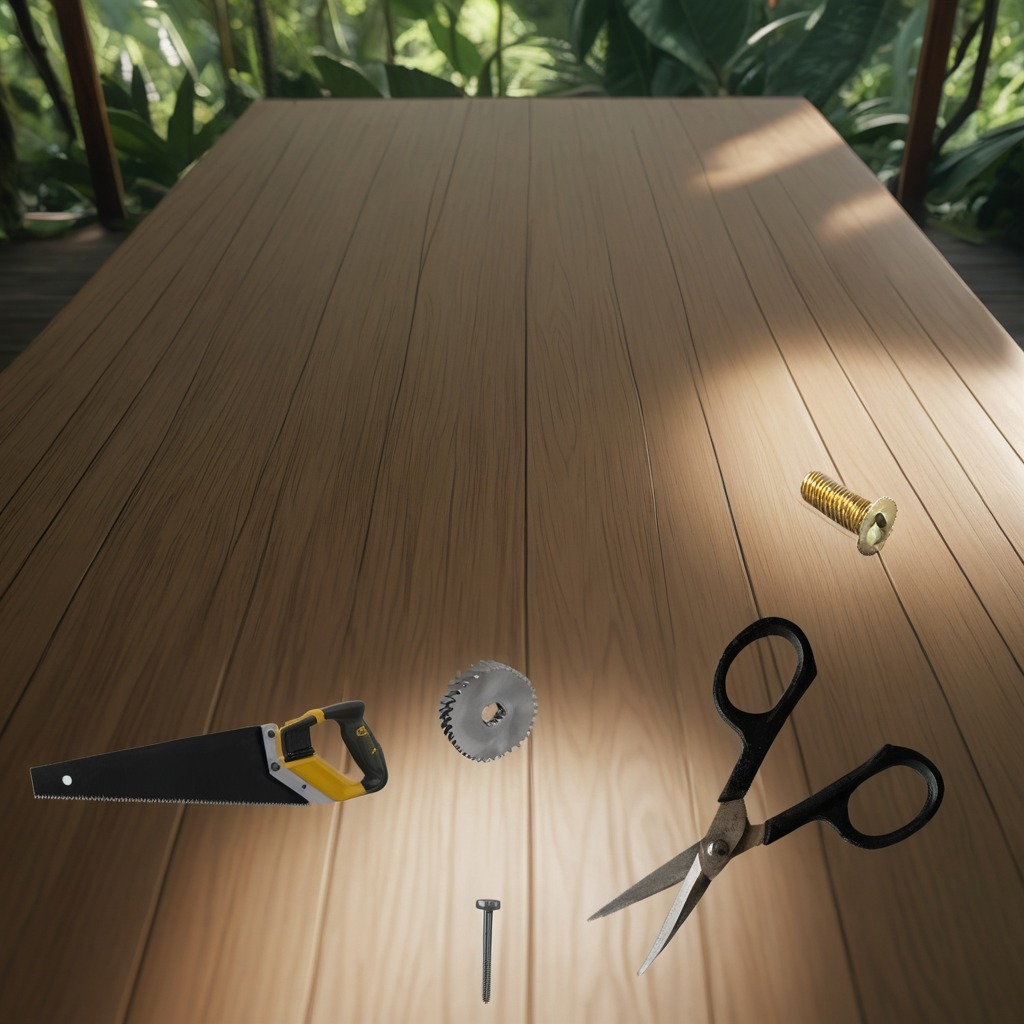
A metal gear with teeth, a metal machine screw, an iron nail, a handheld metal saw, and a pair of scissors are lying on the wooden table.